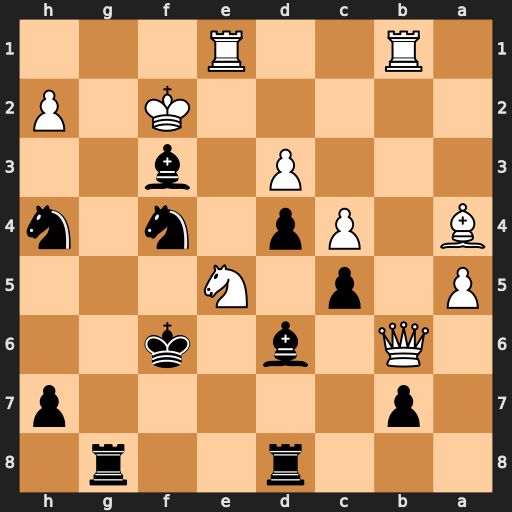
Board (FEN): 3r2r1/1p5p/1Q1b1k2/P1p1N3/B1Pp1n1n/3P1b2/5K1P/1R2R3
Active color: b
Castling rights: -
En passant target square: -
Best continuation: Nh3+ Kf1 Rg1#